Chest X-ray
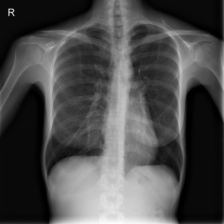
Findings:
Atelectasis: negative
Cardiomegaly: negative
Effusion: negative
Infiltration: negative
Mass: negative
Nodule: negative
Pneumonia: negative
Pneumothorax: negative
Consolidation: negative
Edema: negative
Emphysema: negative
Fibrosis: negative
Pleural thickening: negative
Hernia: negative